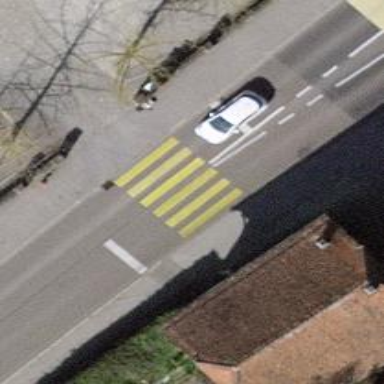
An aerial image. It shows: Road with traffic signals at crossing.